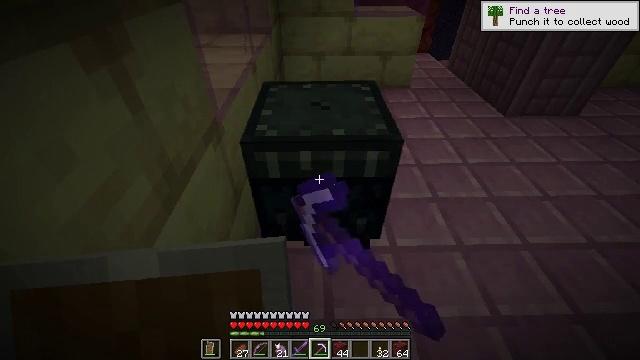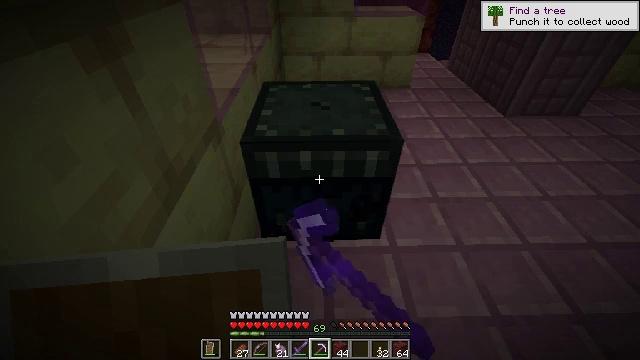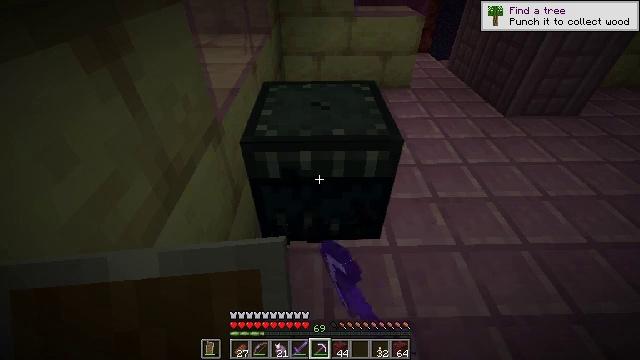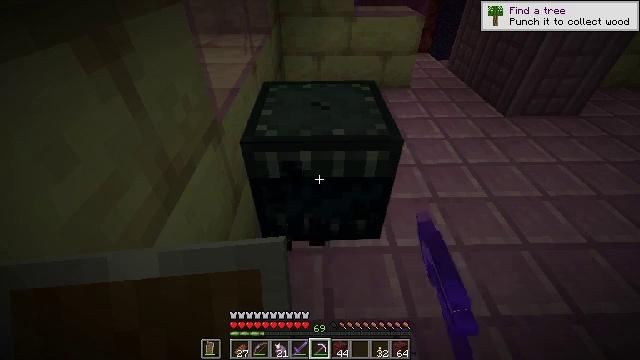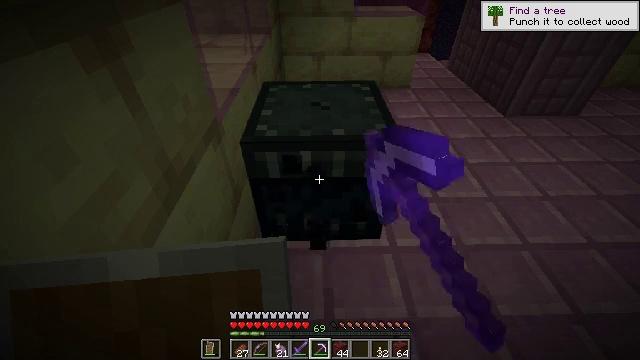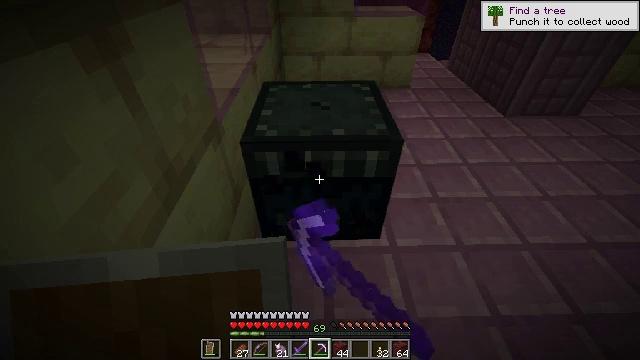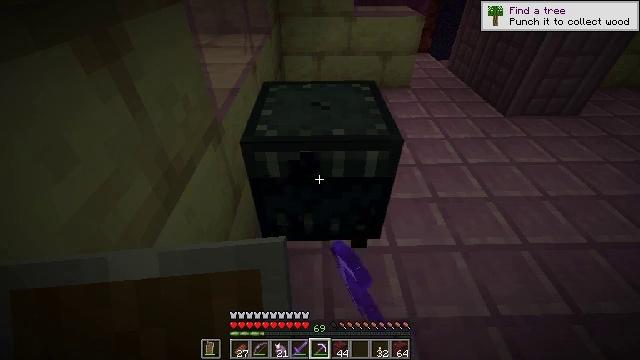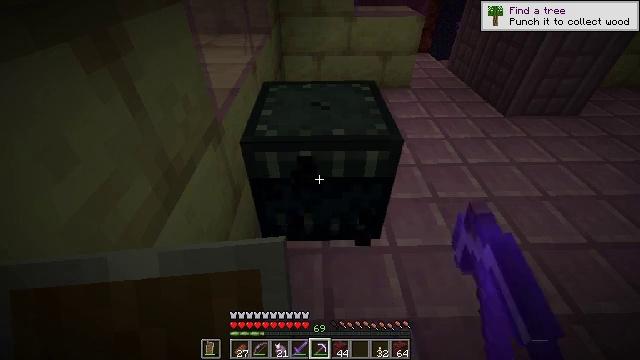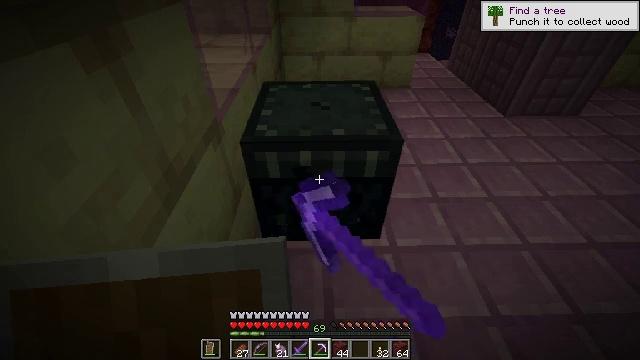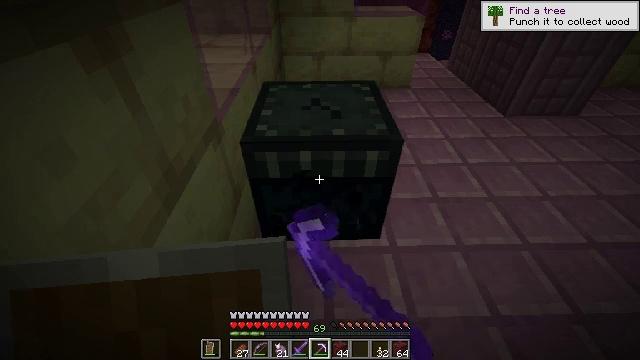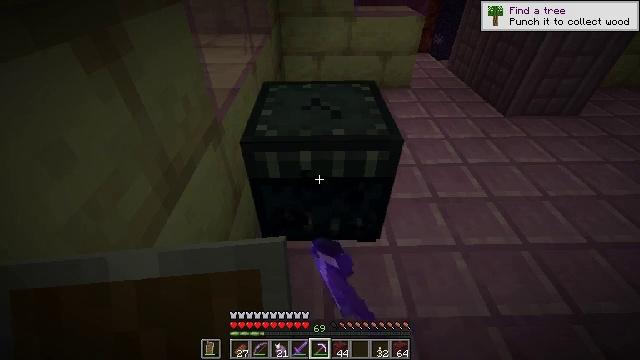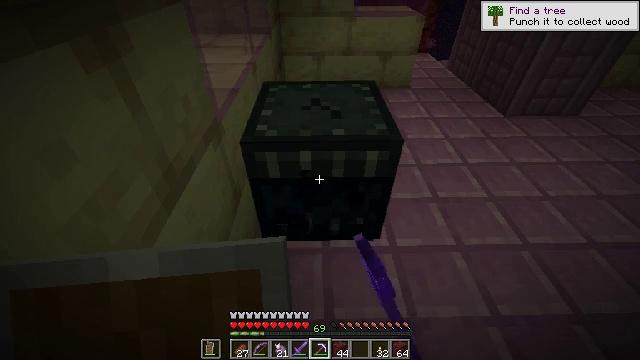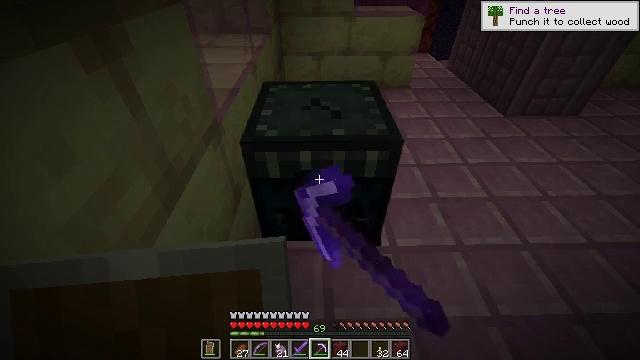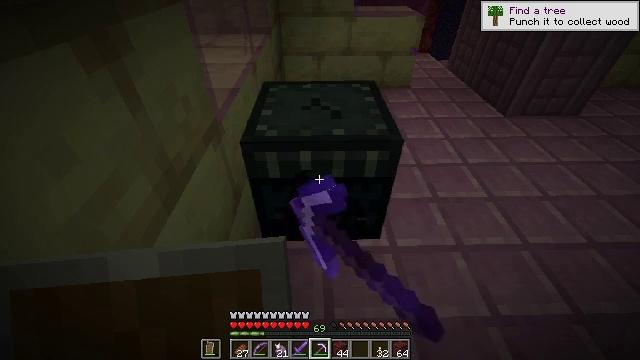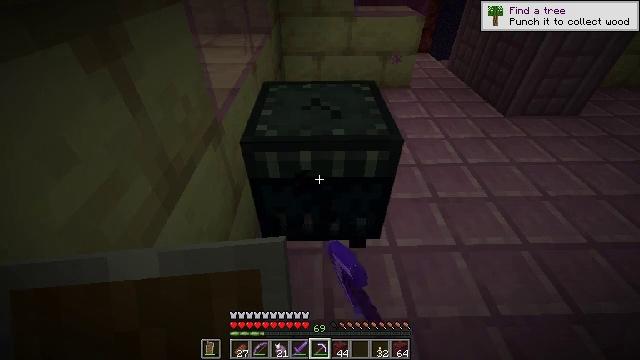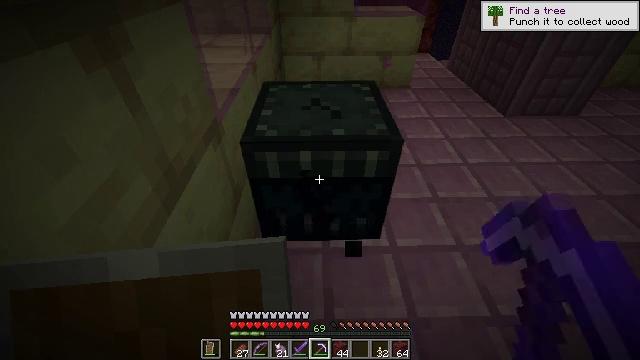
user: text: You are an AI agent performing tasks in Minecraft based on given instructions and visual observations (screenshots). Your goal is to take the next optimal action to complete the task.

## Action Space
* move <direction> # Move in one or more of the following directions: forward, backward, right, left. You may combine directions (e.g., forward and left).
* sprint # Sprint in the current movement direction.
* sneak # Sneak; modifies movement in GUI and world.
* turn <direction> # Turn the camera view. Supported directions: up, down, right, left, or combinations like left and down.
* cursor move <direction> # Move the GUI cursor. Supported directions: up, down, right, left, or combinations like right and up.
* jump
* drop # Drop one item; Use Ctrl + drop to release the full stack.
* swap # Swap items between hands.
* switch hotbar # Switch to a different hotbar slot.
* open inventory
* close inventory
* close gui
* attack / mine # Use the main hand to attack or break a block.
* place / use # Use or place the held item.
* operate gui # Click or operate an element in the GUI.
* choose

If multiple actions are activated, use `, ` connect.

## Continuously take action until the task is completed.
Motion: motion action
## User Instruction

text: Retrieve the ender chest safely.
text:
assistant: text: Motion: attack / mine
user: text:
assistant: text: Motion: attack / mine
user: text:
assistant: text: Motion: attack / mine
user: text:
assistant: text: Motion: attack / mine
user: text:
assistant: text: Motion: attack / mine
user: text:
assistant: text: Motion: attack / mine
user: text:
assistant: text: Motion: attack / mine
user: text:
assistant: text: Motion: attack / mine
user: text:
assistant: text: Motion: attack / mine
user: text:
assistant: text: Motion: attack / mine
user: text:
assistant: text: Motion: attack / mine
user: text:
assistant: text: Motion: attack / mine
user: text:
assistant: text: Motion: attack / mine
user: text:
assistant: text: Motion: attack / mine
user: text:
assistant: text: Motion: attack / mine
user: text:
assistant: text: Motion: attack / mine
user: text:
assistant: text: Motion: attack / mine
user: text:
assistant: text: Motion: attack / mine
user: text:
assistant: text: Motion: attack / mine
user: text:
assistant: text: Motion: attack / mine
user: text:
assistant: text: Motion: attack / mine
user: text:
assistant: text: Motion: attack / mine
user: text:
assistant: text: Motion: attack / mine
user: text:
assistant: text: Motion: attack / mine
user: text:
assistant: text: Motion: attack / mine
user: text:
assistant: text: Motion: attack / mine
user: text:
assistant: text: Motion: attack / mine
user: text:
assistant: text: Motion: attack / mine
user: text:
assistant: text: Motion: attack / mine
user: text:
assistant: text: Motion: attack / mine